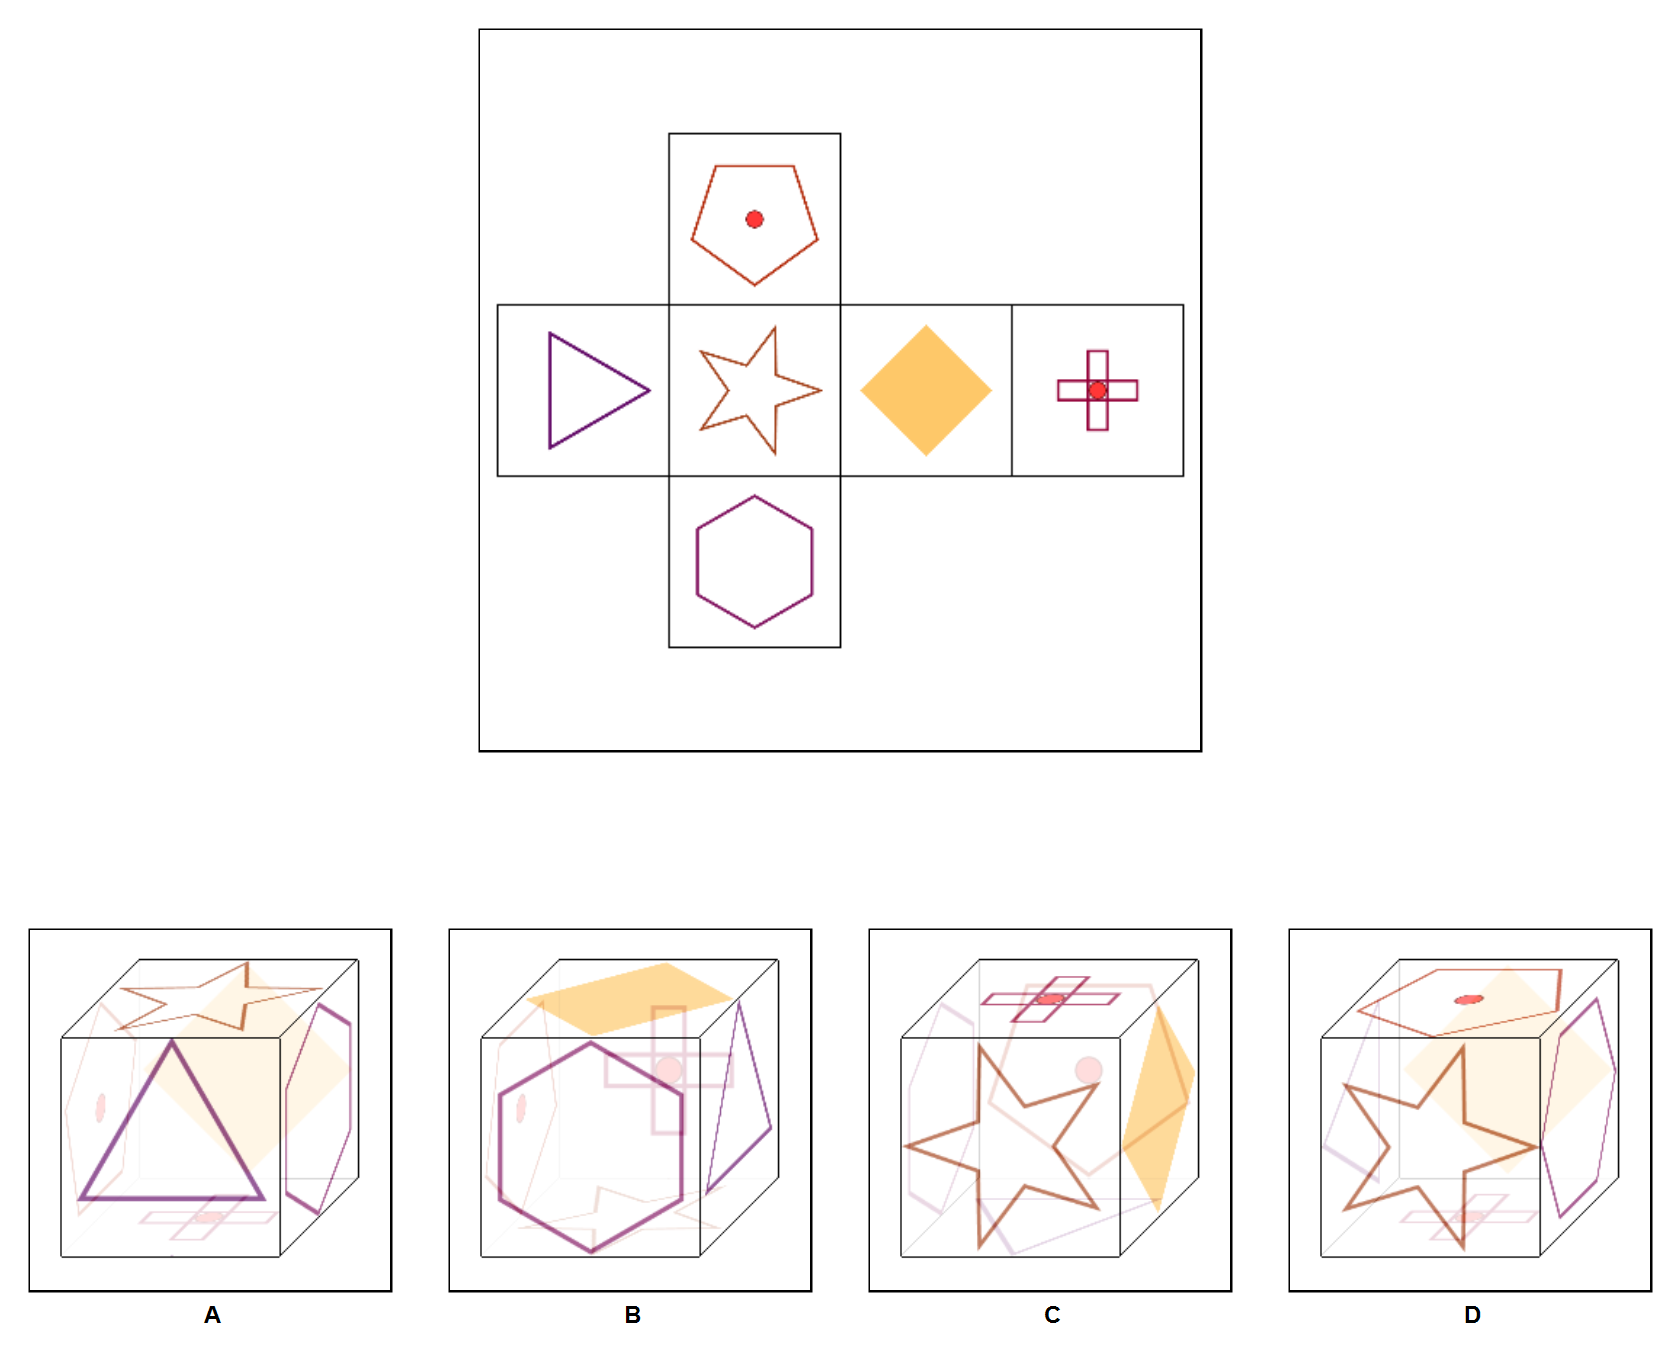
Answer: A